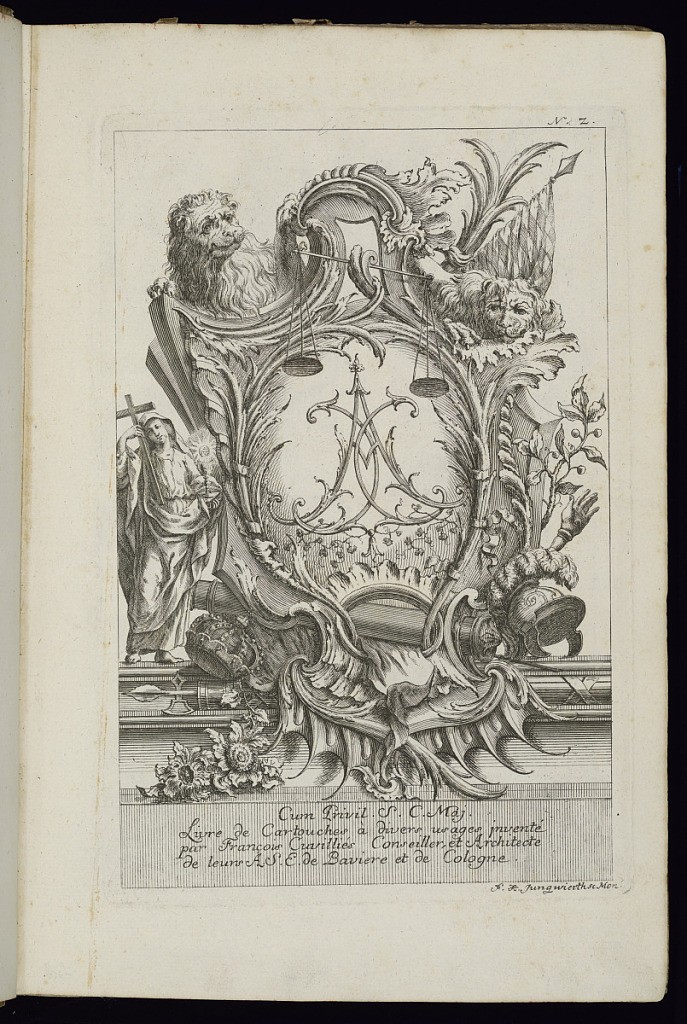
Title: Title Page
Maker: François de Cuvilliés the Elder, Belgian, 1695 - 1768
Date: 1738
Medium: Etching and engraving on paper
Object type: Bound print
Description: Cartouche framed with two lions at top, banners, military regalia (helmet, ax), a scale, crown, flowers, and a hand. At left, a holy figure in drapery carrying a wooden cross. Within cartouche, a cipher of the letters "C" and "A" in Rococo style.